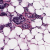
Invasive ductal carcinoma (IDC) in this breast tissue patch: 1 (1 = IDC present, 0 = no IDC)